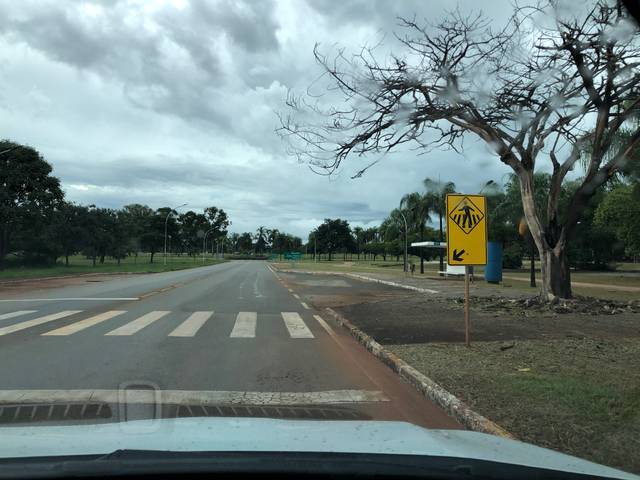
Region: Brazil
Coordinates: -15.762, -47.866